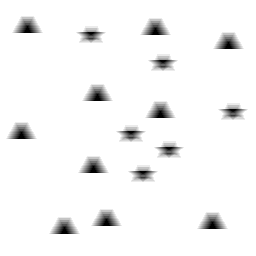
Squares: 0
Triangles: 10
Stars: 6
Total shapes: 16